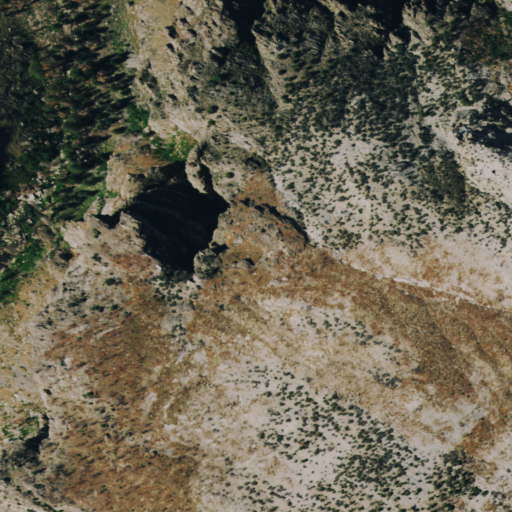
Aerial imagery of valley in Nevada named Deep Canyon containing shrub, grassland, and evergreen forest